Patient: sex F, age 43
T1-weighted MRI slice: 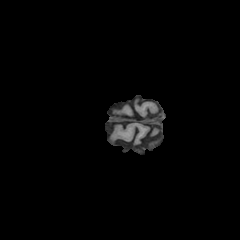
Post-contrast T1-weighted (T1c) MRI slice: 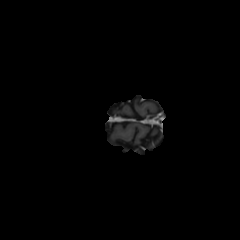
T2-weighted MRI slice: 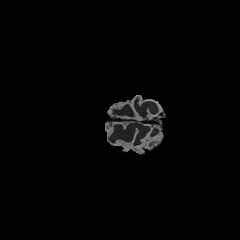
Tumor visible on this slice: no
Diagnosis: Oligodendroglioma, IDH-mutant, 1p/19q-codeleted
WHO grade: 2